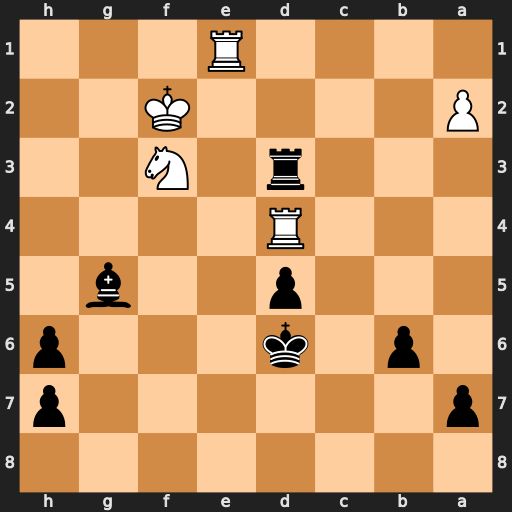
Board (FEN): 8/p6p/1p1k3p/3p2b1/3R4/3r1N2/P4K2/4R3
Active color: b
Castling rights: -
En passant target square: -
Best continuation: Rxd4 Nxd4 Bh4+ Ke2 Bxe1